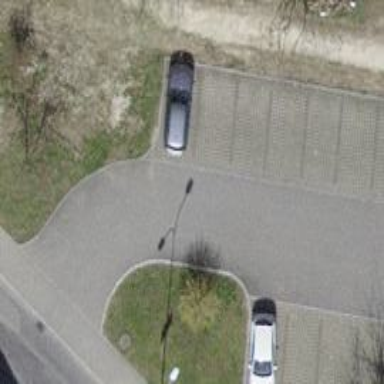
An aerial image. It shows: Parking aisle with paving stones surface.